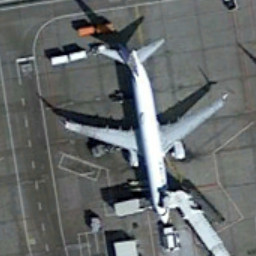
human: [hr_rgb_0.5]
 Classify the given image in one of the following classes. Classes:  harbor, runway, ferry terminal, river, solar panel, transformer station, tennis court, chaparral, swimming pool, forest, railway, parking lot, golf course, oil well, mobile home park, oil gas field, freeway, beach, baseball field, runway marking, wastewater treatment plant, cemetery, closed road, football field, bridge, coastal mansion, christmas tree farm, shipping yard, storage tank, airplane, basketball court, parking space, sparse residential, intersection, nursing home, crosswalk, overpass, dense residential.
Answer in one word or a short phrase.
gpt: airplane